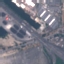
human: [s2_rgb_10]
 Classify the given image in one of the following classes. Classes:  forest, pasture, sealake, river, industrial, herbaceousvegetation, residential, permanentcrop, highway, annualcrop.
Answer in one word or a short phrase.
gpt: Highway